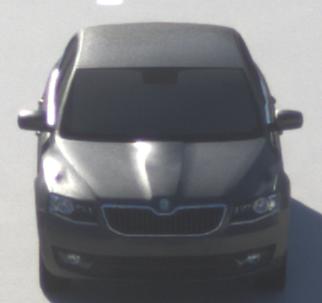
Make: Skoda
Model: Octavia 1.2 TSI
Detailed model: Octavia (III) Limousine
Model produced from: 2013/02
Model produced until: 2015/04
Doors: 5
Color: gray
Road condition: dry road
Daytime: morning or afternoon
Contrast: high contrast